Aerial crown-view tile of a tropical tree (Barro Colorado Island, Panama), acquired 20240716:
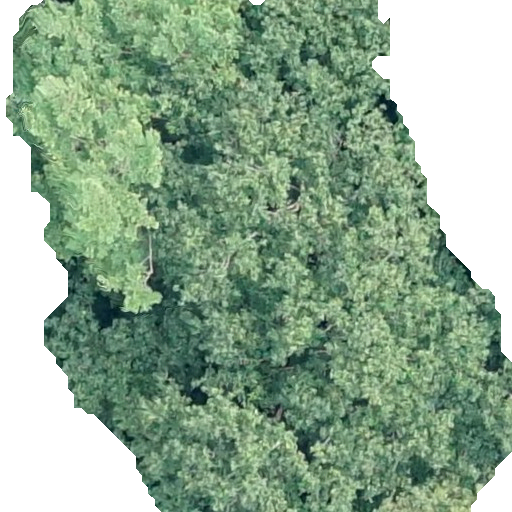
Species: Hieronyma alchorneoides
GBIF accepted scientific name: Hieronyma alchorneoides
Crown area: 338.032 m²